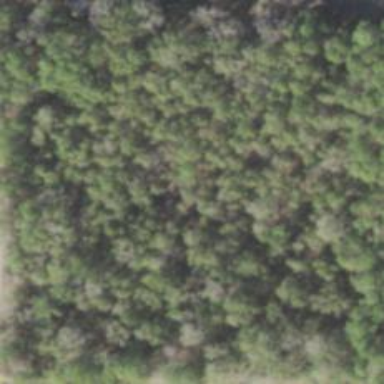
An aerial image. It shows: Mixed woodland area with various types of leaves.